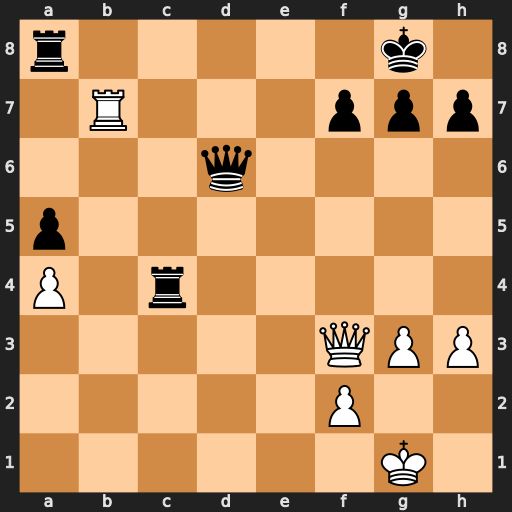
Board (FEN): r5k1/1R3ppp/3q4/p7/P1r5/5QPP/5P2/6K1
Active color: w
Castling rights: -
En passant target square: -
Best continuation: Qxf7+ Kh8 Qxg7#